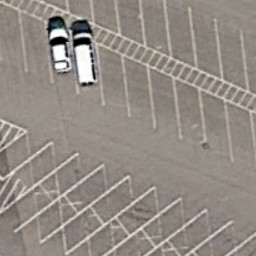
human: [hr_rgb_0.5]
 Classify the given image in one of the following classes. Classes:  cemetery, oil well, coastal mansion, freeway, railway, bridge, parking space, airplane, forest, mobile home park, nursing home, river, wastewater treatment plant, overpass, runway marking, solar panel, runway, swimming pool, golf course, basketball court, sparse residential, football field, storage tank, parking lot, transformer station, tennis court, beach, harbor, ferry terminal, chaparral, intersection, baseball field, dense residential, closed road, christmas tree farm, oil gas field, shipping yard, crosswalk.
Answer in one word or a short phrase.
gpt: parking space